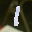
Label: 1